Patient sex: M
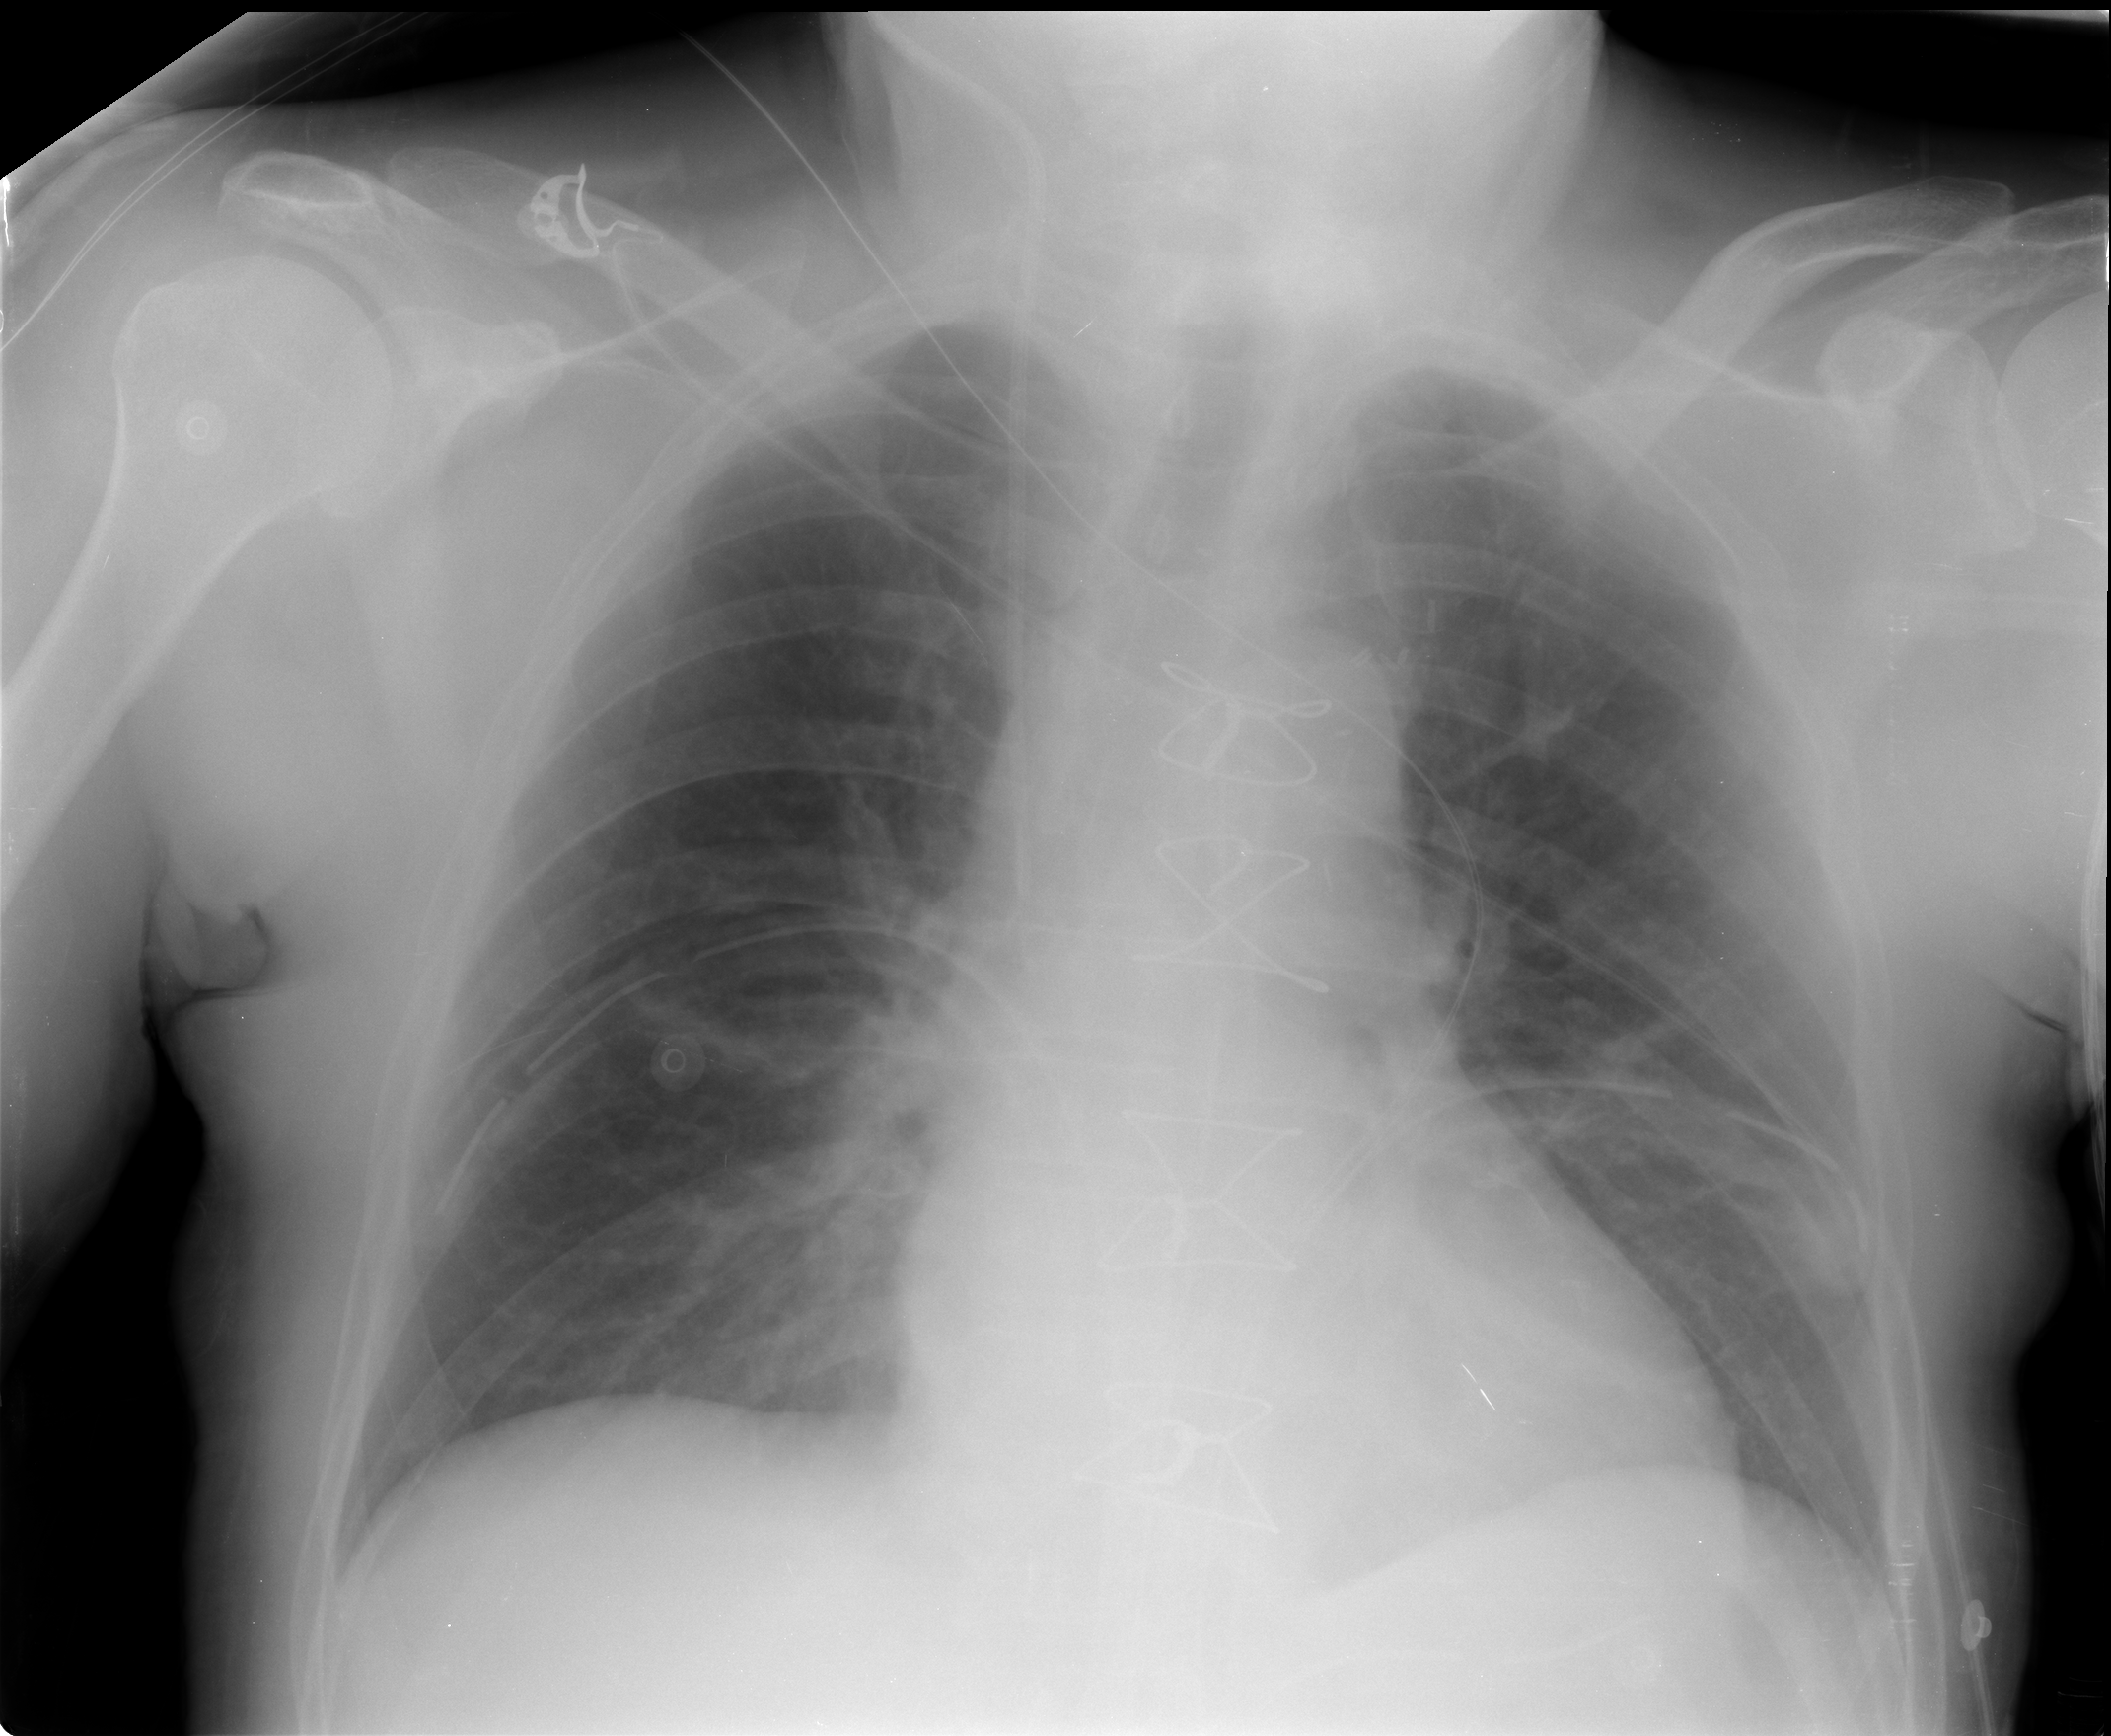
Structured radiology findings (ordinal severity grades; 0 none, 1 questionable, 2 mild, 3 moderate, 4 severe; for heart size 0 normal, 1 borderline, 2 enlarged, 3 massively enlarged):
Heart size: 0
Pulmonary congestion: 2
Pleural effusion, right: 0
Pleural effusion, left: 0
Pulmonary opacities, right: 0
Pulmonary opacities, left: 0
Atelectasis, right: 0
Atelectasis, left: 0